Question: I have an assignment in my C++ course to get information from a text file that says this:
'''
Scores.txt
PhredrickTheGreat 5.7 5.3 5.1 5.0 4.7 4.8
RobbieTheRock 3.1 4.9 4.1 3.7 4.6 3.9
CannonBallKelly 4.1 5.3 4.9 4.4 3.9 5.4
MartyTheMissile 5.1 5.7 5.6 5.5 4.4 5.3
BillieBomb 5.9 4.8 5.5 5.0 5.7 5.7
JackKnifeJake 5.1 4.7 4.1 3.1 4.6 5.0
Splash 5.1 5.1 4.9 3.4 5.5 5.3
MillyTheMalard 4.9 4.3 5.2 4.5 4.6 4.9
HoraceTheDivingHorse 6.0 6.0 5.7 5.8 5.9 5.9
FishTank 4.3 5.2 5.9 5.3 4.3 6.0
'''
These are the names of fictional baseball players (and batting scores?). The program should output the names of the players, their average score, and then assign them 1st, 2nd, 3rd, etc. place based on their average score. Here's what I have so far:

I commented out a couple of "couts," so you can ignore those.
'''
#include <iostream>
#include <iomanip>
#include <fstream>
using namespace std;
struct Scores
{
float Score;
string Name;
};
float calculateAverage(float RawData){ return RawData / 6.0;}
int main()
{
string Name;
string Score;
float RawScores = 0;
float Average;
Scores ComScores[10];
ifstream playerData("Scores.txt");
for(int i = 0; i < 10; i++)
{
playerData >> Name; // Read in a name
//cout << left << setw(25) << Name << " ";
ComScores[i].Name = Name;
for(int j = 0; j < 6; j++) // Read in Six Scores
{
playerData >> Score;
RawScores += atof(Score.c_str());
//cout << Score << " ";
}
Average = calculateAverage(RawScores);
ComScores[i].Score = Average;
RawScores = 0;
//cout << " Ave: " << fixed << setprecision(2) << Average <<endl;
}
cout << "Place Name Score
";
cout << "-------------------------------------
";
for(int i=0; i < 10; i++)
{
if (i < 9){
cout << " " << i+1 << " " << setw(25) << ComScores[i].Name << " " << setw(8) << ComScores[i].Score << endl;
}
else{cout << i+1 << " " << setw(25) << ComScores[i].Name << " " << setw(8) << ComScores[i].Score << endl;}
}
cout << "
";
cin.get();
return 0;
}
'''
As you can see, I'm almost done I just have to order the places with qsort. My professor gave us one example of using qsort (which I can post), but it didn't really relate to this program (in my point of view). The programs already kinda big and complicated to a novice like me, so, I'm having trouble implementing qsort.
What can I add to my program to sort the last "for loop" to order the list?
I will answer any questions asap.
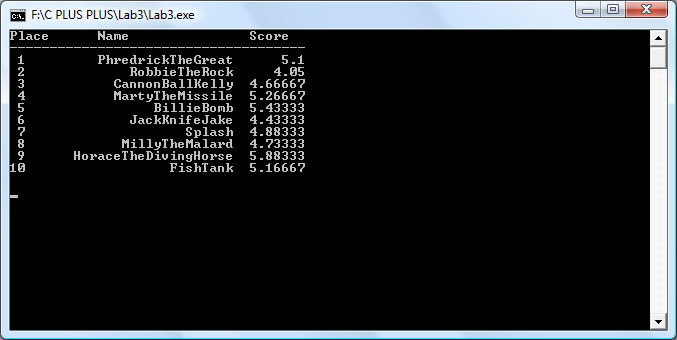
Answer: Here is a way you could do the comparison function :
'''
int score_cmp(const void* a, const void* b)
{
const Scores* sa = (const Scores*)a;
const Scores* sb = (const Scores*)b;
if (sa->Score > sb->Score)
return -1;
else if (sb->Score > sa->Score)
return 1;
else
return 0;
}
'''
And you would call 'qsort' like this:
'''
qsort((void*)ComScores, 10, sizeof(Scores), score_cmp);
'''
That said, you should try to rewrite it yourself once you understand how it's supposed to work, it's not very hard and it's a good exercise.
note that as @PaulMcKenzie pointed out, calling qsort with a non-trivial type is .
If you must use qsort, a simple but fairly ugly fix would be to replace the 'string' member in 'struct Scores' by a 'string*' and then update the remaining code as needed (the qsort part would not have to change).